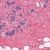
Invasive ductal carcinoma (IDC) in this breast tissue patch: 0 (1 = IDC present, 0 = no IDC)